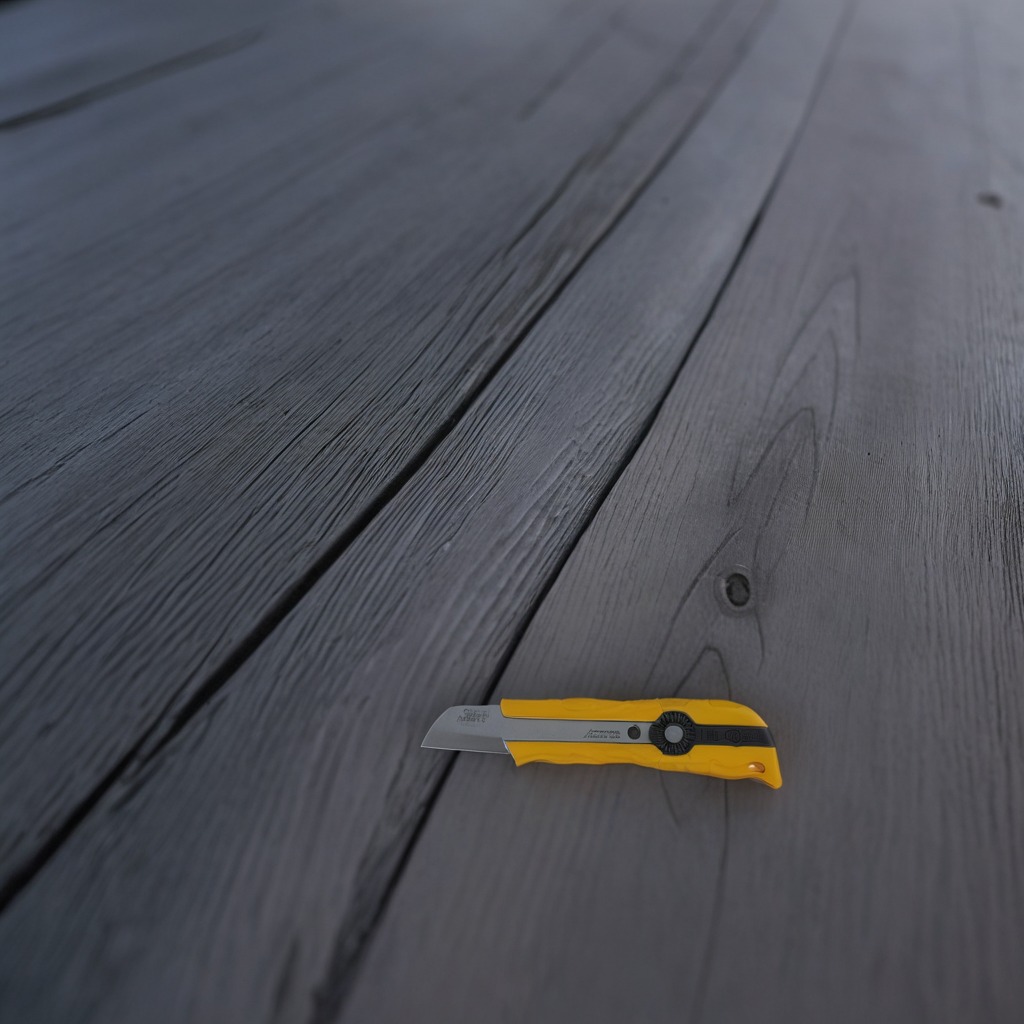
A utility knife lying on a table in a small garage at twilight.